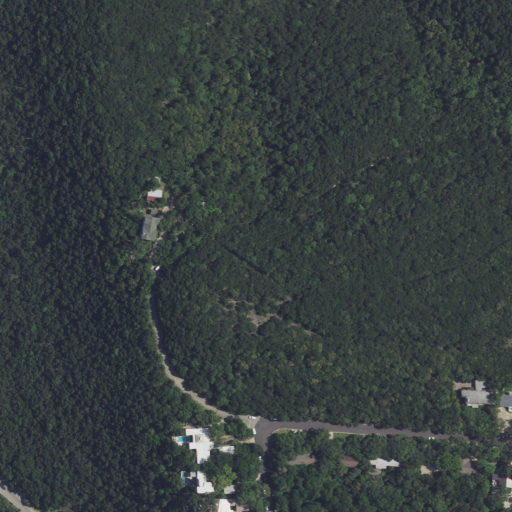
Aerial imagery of mountain in Texas named Mount Lucas containing evergreen forest, open development, low intensity development, and medium intensity development